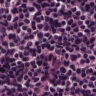
Metastatic tissue present: no